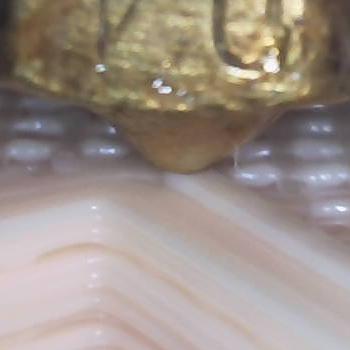
Flow rate: 178%